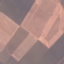
Land use / land cover: AnnualCrop